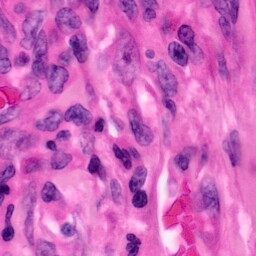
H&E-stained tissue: Pancreatic